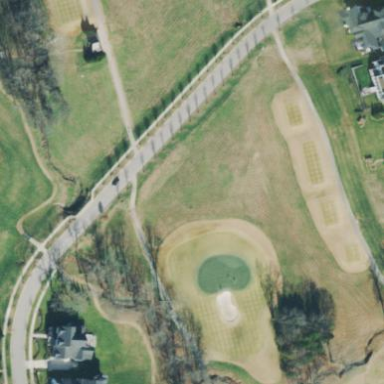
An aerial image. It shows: Rough area in golf course.